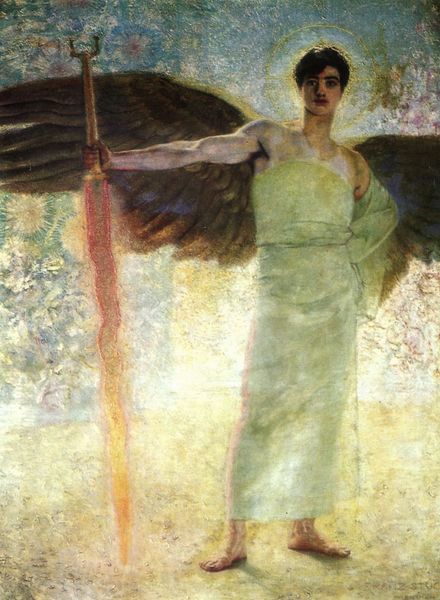
Titel: Der Wächter des Paradieses
Künstler: Franz von Stuck
Standort: München
Institution: Privatsammlung
Schlagwörter: blau, dunkel, feder, feuer, flügel, gemälde, gott, held, himmel, mann, weiß, gelb, grün, sand, braun, hell, kleid, licht, pastell, schwarz, blick, rot, tuch, malerei, muster, symbolismus, jung, arm, federn, rache, portrait, erde, horizont, sonne, gewand, gold, haare, pose, stehend, schulter, engel, füße, stab, farben, beleuchtung, krieg, lanze, muskeln, glanz, stuck, fin de siècle, kontrapost, transparent, klimt, barfuss, paradies, flamme, helligkeit, knabe, religion, münchen, stern, steht, groß, sterne, schwert, wei0, allegorie, schein, heiligenschein, nimbus, ausgestreckt, blitz, muskel, toga, stark, achsel, böcklin, mythos, religiös, dunkle haare, heiliger, speer, stange, wien, heilig, gloriole, erzengel, stärke, franz von stuck, schimmern, sezession, georg, michael, barfüssig, durchscheinend, gabriel, schwarzhaarig, weißes kleid, glühend, harpune, flammenschwert, flammend, religiöses motiv, feuerschwert, kontrspost, lichtschwert, ralistisch, barfur